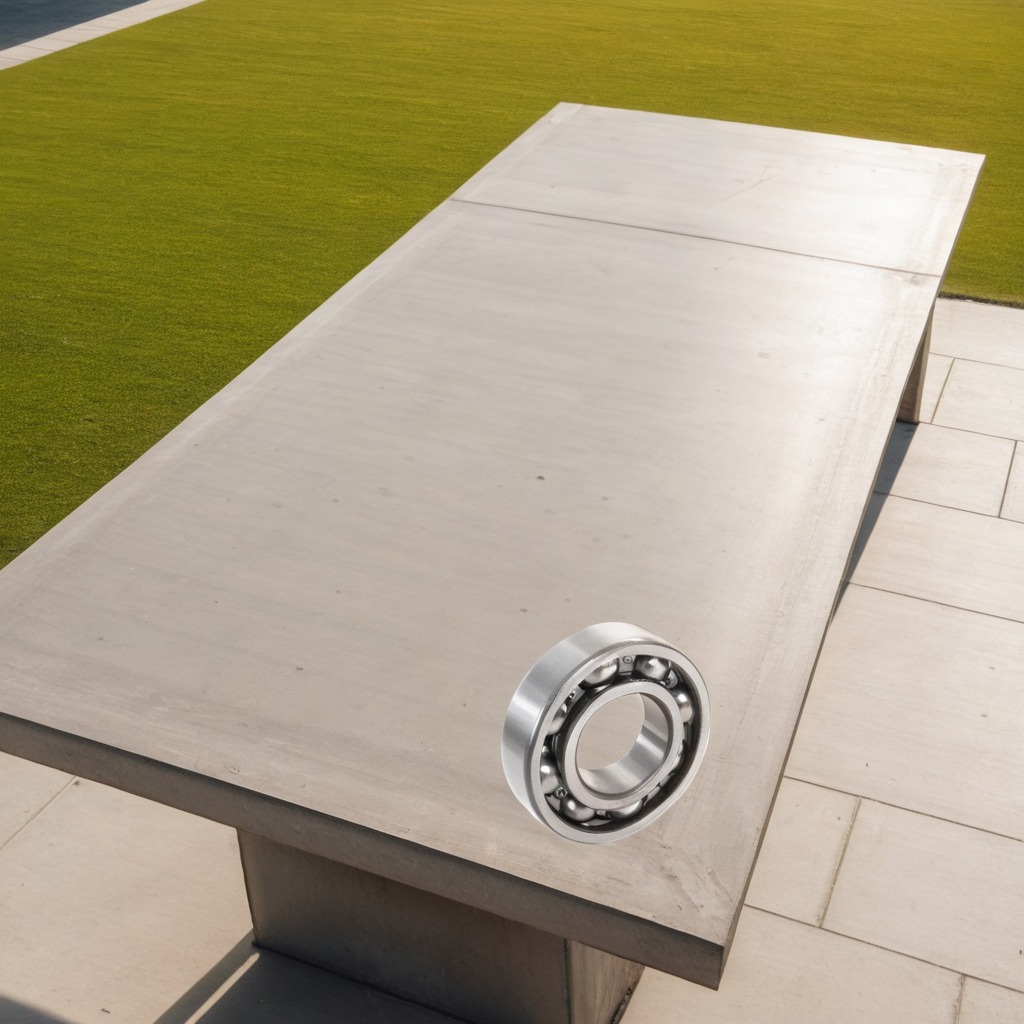
A metal ball bearing lies on an isolated clean organized concrete workbench in an outdoor bricklaying area afternoon light very sunny completely empty